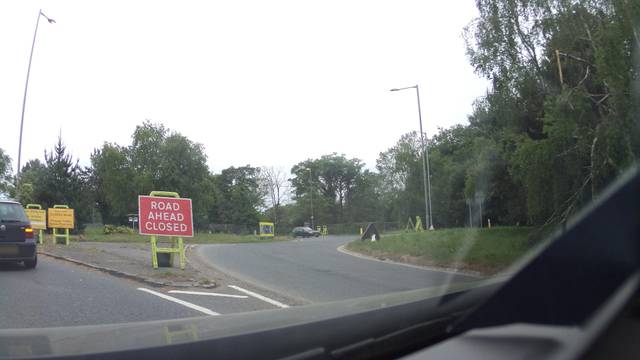
Region: United Kingdom
Coordinates: 51.535, -0.5287